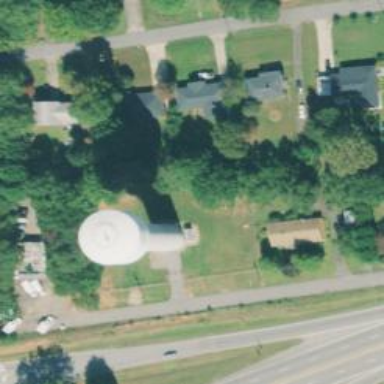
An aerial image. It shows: Water tower that is man-made.